Interaction volume radius: 5 \u00c5
Interaction volume height: 20 \u00c5
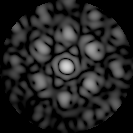
Disorder parameter: 0.4976